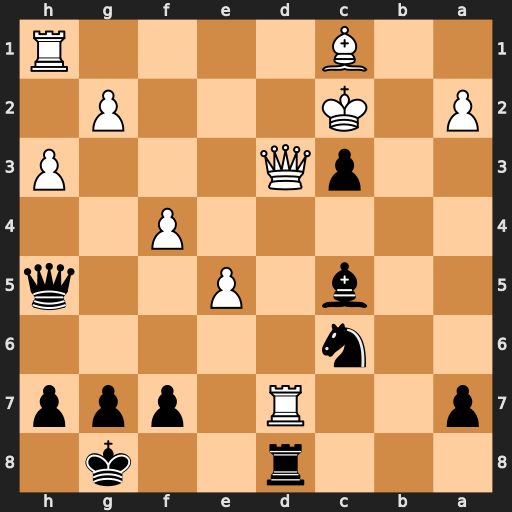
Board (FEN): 3r2k1/p2R1ppp/2n5/2b1P2q/5P2/2pQ3P/P1K3P1/2B4R
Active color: b
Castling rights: -
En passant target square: -
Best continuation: Rxd7 Qxd7 Qe2+ Kxc3 Bd4+ Qxd4 Nxd4